Aerial crown-view tile of a tropical tree (Barro Colorado Island, Panama), acquired 20250818:
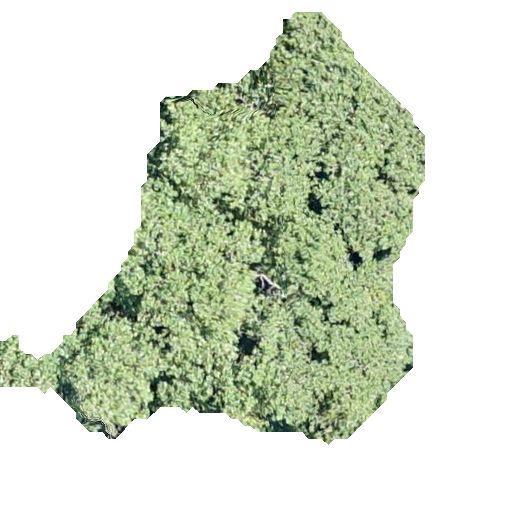
Species: Hieronyma alchorneoides
GBIF accepted scientific name: Hieronyma alchorneoides
Crown area: 151.132 m²